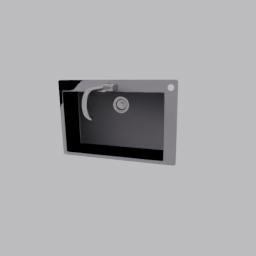
Label: appliances